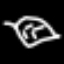
Label: leaf